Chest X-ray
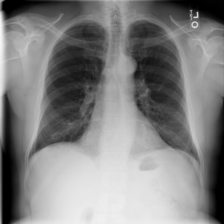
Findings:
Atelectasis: negative
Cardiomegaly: negative
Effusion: negative
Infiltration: negative
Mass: negative
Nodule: negative
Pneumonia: negative
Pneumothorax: negative
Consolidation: negative
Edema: negative
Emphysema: negative
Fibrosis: negative
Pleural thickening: negative
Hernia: negative